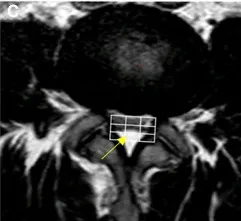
Spinal MRI images of patient #2. (A-C) Preoperative Sagittal T1, STIR and axial T2 weighted images show an overgrowth of epidural fat compressing the dural sac at L2-L5 (arrows), Manjila grading as type II (dorsal) moderate severity. Notably, the L5-S1 levels demonstrated Manjila Type III (concentric) type mild SEL.
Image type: radiology (mri)